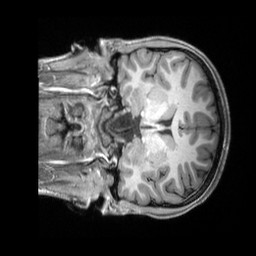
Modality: T1w
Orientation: coronal
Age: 20
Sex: female
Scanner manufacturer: siemens
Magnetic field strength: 3 T
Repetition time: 2.3 s
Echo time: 0.00298 s